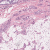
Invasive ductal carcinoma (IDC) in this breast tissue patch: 1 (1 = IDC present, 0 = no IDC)